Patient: sex M, age 69
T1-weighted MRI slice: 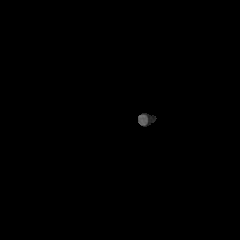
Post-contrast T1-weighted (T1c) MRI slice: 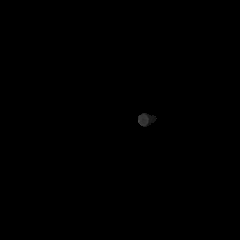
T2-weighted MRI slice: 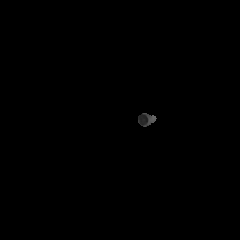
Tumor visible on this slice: no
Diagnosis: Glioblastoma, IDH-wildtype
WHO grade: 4